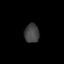
Tissue: prostate
Cell type: Fibroblasts
Senescence score: 0.7394
Nuclear area (px): 277
Mean DAPI intensity: 66.076